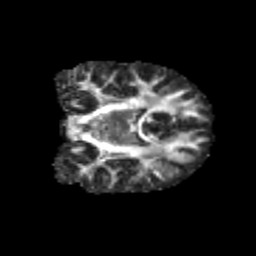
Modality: FA
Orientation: coronal
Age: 11
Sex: male
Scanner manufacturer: siemens
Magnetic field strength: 3 T
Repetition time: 3.8 s
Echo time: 0.07 s